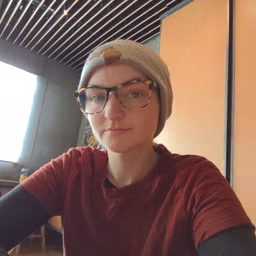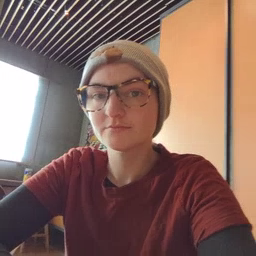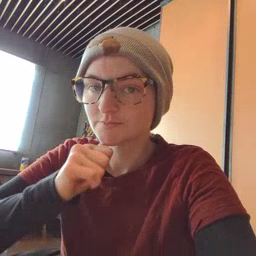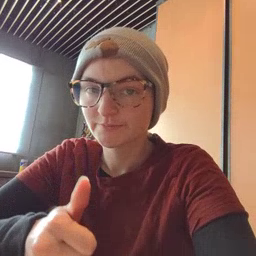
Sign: not